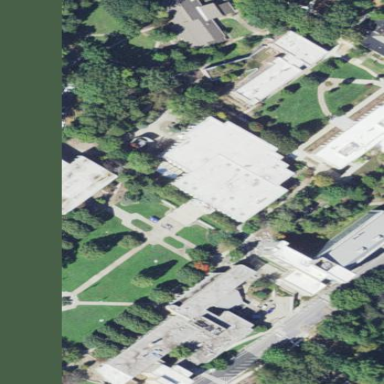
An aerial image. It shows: University building.